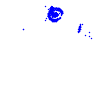
Particle: electron